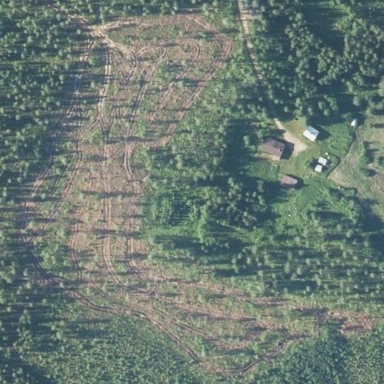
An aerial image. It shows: Clearcut man-made area surrounded by scrub vegetation.